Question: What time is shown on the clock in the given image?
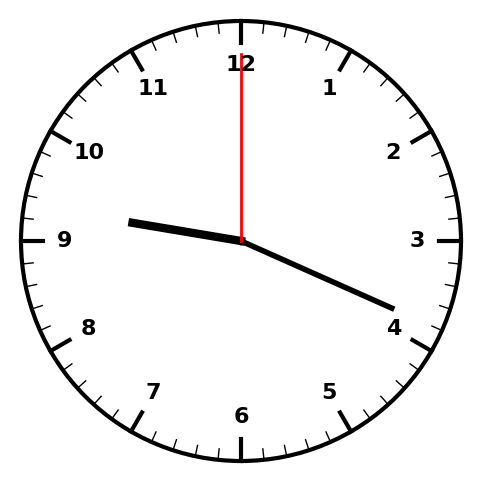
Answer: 09:19:00